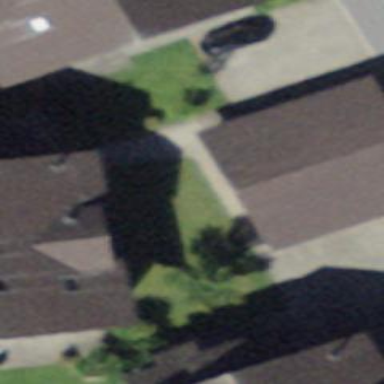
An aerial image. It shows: Garage building.